Question: I have been playing with this small test code that - I admit - isn't very useful but I noticed that the value returned in the 'callBackElement' of the first handler is undefined when this handler is called for the first time.
I couldn't figure out why... so I added a condition that solves the problem but I still would like to understand why this is working like that...
The script comes from a idea shown in <URL> and runs as a sort of timer/counter to illustrate the ability to fire a handler programmatically with checkBoxes.
If someone can explain why this condition is necessary ?
'''
var nn=0;
//
function doGet() {
var app = UiApp.createApplication().setHeight('120').setWidth('200').setTitle('Timer/counter test');
var Panel = app.createVerticalPanel()
var label = app.createLabel('Initial display')
.setId('statusLabel')
app.add(label);
var counter = app.createTextBox().setName('counter').setId('counter').setValue('0')
var handler1 = app.createServerHandler('loadData1').addCallbackElement(Panel);
var handler2 = app.createServerHandler('loadData2').addCallbackElement(Panel);
var chk1 = app.createCheckBox('test1').addValueChangeHandler(handler1).setVisible(true).setValue(true,true).setId('chk1');
var chk2 = app.createCheckBox('test2').addValueChangeHandler(handler2).setVisible(true).setValue(false,false).setId('chk2');
app.add(Panel.add(chk1).add(chk2).add(counter));
SpreadsheetApp.getActive().show(app)
}
function loadData1(e) {
var app = UiApp.getActiveApplication();
var xx = e.parameter.counter
//*******************************************************
if(xx){nn = Number(xx)}; // here is the question
// nn = Number(xx); // if I use this line the first occurence = undefined
nn++
var cnt = app.getElementById('counter').setValue(nn)
Utilities.sleep(500);
var chk1 = app.getElementById('chk1').setValue(false,false)
var chk2 = app.getElementById('chk2').setValue(true,true)
var label = app.getElementById('statusLabel');
label.setText("Handler 1 :-(");
return app;
}
function loadData2(e) {
var app = UiApp.getActiveApplication();
var xx = Number(e.parameter.counter)
xx++
var cnt = app.getElementById('counter').setValue(xx)
Utilities.sleep(500);
var chk1 = app.getElementById('chk1').setValue(true,true)
var chk2 = app.getElementById('chk2').setValue(false,false)
var label = app.getElementById('statusLabel');
label.setText("Handler 2 ;-)");
return app;
}
'''
The app looks like this:

and is <URL>
working solution is to fire the handler after adding the widgets to the panel (see Phil's answer)
like this :
'''
var chk1 = app.createCheckBox('test1').addValueChangeHandler(handler1).setVisible(true).setId('chk1');
var chk2 = app.createCheckBox('test2').addValueChangeHandler(handler2).setVisible(true).setId('chk2');
app.add(Panel.add(chk1).add(chk2).add(counter));
chk1.setValue(true,true);
chk2.setValue(false,false);
return app
'''
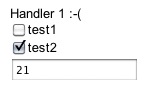
Answer: The callback element which you specified for that handler ('Panel') has no elements at the time that it is invoked. So you are essentially passing along a empty panel to that handler. So since 'chk1' hasn't been added to the panel yet, its value isn't added as a parameter to the handler.
Put 'chk1.setValue(true,true)' the call to 'Panel.add(chk1)'.
As seen in <URL>' is called. This means that all the parameters that will be passed to the handler are gathered. It looks at the callback elements, reads their values, and then 'doGet'. After 'doGet' finishes, the handler is executed.